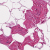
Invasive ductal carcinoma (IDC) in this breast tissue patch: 0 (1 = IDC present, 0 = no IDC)